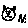
Label: cat